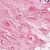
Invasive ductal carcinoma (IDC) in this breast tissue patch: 0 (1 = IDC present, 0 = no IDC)